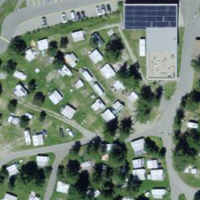
EUNIS habitat code: 53
Species observed at this site:
Phoenicurus ochruros